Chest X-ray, AP view. Patient: 63 years old, sex F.
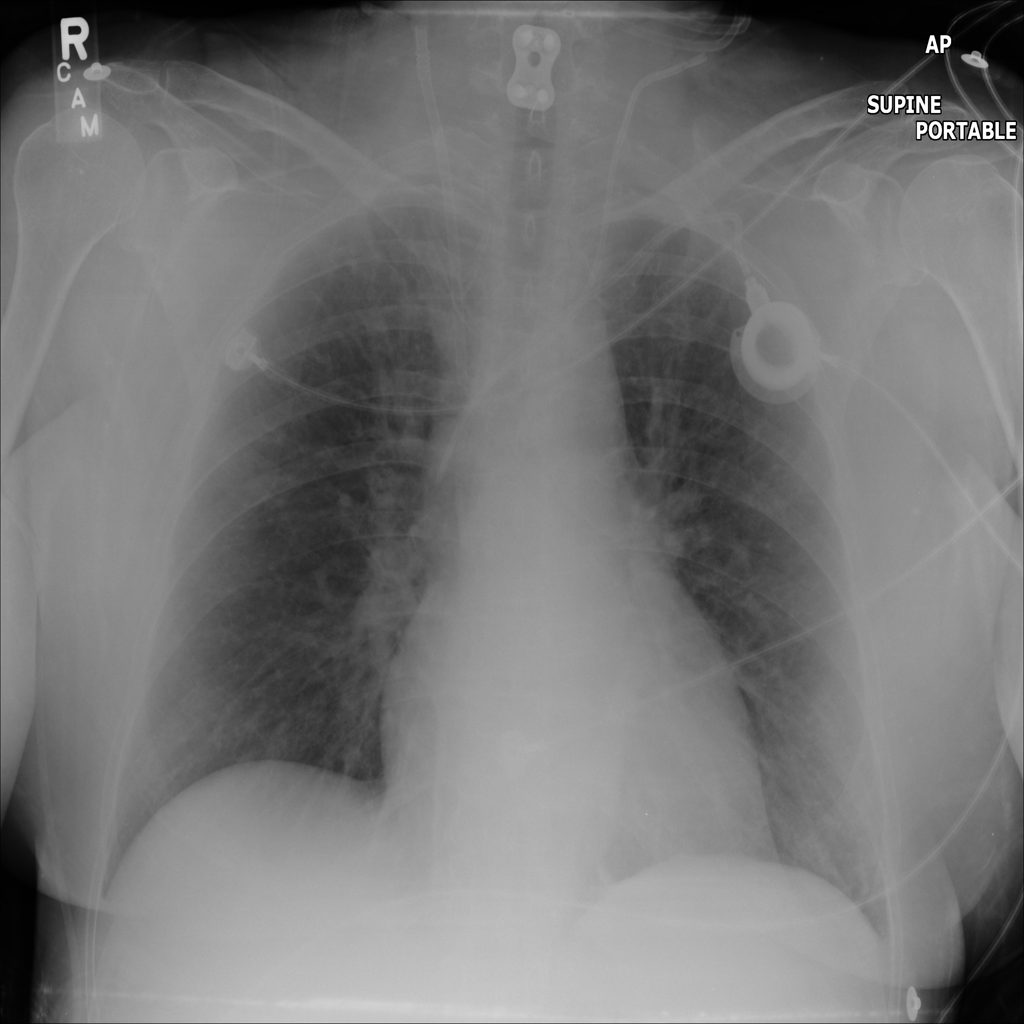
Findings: No Finding